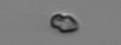
Label: Heterocapsa_rotundata